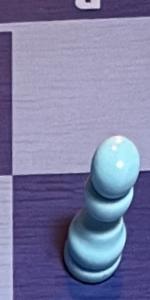
Label: Pawn_White